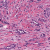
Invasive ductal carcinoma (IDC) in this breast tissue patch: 1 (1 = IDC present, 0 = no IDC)